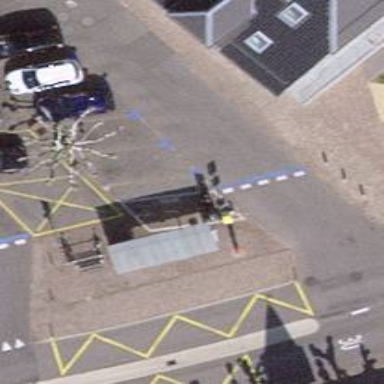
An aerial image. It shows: Post box is visible.